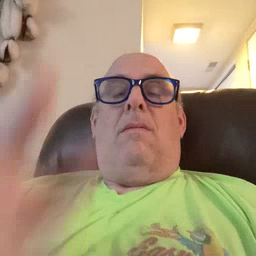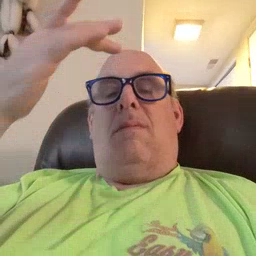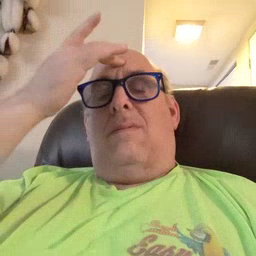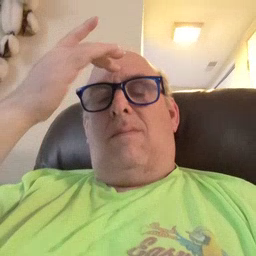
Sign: sick